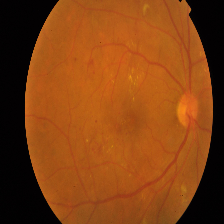
Diabetic retinopathy grade: Proliferative DR